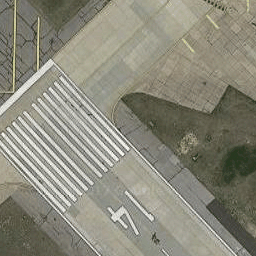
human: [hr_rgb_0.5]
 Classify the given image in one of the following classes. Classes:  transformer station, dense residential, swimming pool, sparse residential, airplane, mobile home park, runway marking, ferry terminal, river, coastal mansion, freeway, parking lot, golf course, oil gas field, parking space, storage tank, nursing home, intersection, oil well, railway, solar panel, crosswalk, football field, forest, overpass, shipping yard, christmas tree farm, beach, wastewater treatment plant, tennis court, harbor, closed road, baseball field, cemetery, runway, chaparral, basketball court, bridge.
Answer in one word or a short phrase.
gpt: runway